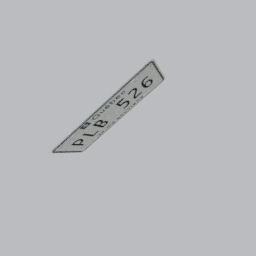
Label: mechanical